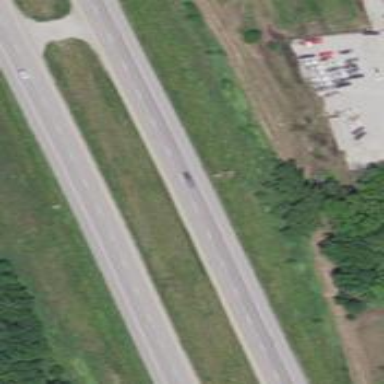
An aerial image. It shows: This image shows trunk highway that functions as expressway.